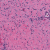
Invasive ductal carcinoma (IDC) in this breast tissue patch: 0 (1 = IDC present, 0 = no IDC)